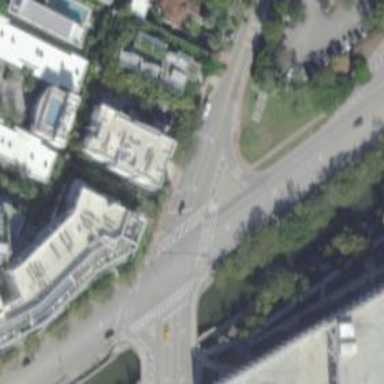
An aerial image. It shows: Asphalt footway with uncontrolled zebra crossing.